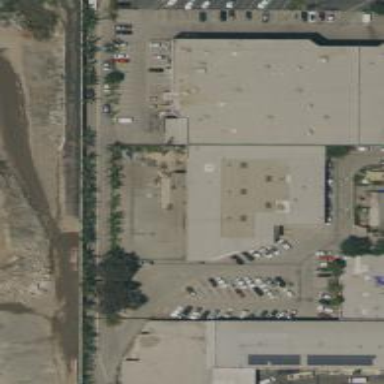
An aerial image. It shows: Warehouse building.